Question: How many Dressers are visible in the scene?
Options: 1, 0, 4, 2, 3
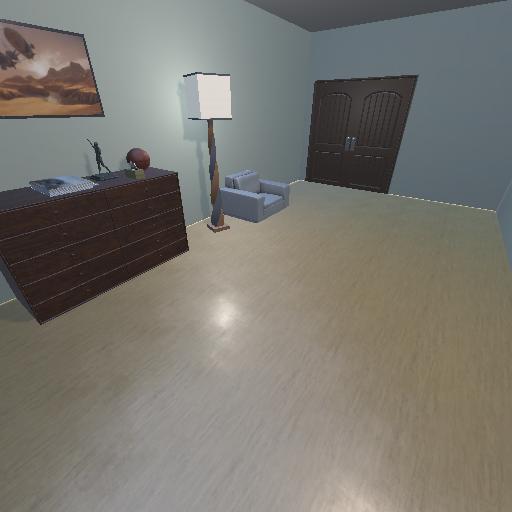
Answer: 1